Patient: sex M, age 25
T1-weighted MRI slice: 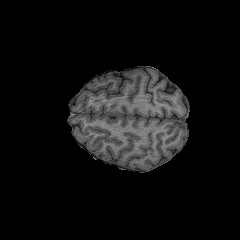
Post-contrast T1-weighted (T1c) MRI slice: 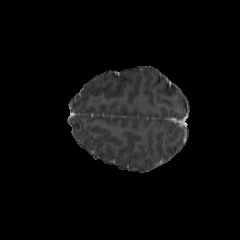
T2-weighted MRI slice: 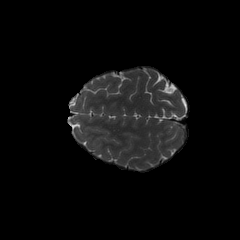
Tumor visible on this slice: no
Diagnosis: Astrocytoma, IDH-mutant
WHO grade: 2